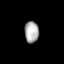
Tissue: lung
Cell type: Others
Senescence score: 0.5928
Nuclear area (px): 298
Mean DAPI intensity: 172.208